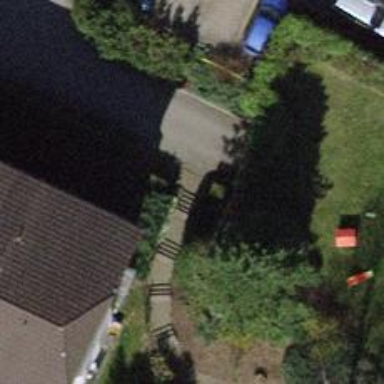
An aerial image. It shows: Set of steps on the road.